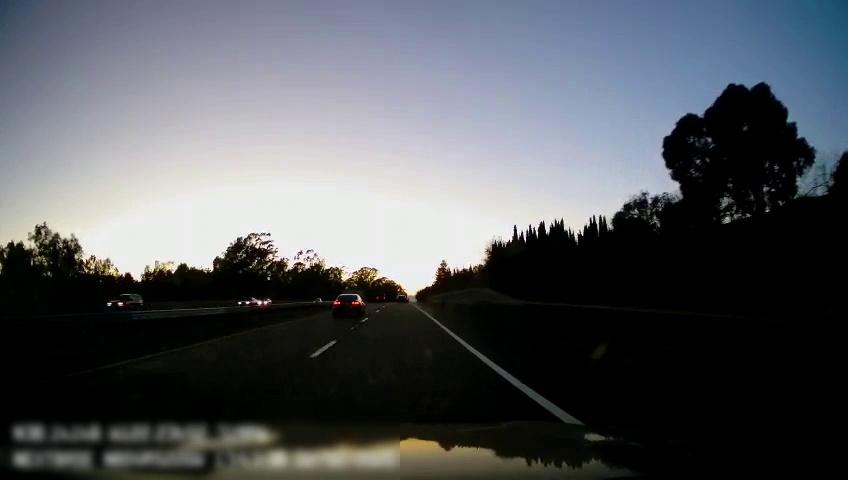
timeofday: Dusk/Dawn/Twilight
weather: Sunny
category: Drivable Space
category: Vehicles | Car
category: Vehicles | Car
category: Vehicles | SUV
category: Vehicles | Car
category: Vehicles | SUV
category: Lanes | Alternate Lane
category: Lanes | Current Lane
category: Lanes | Alternate Lane